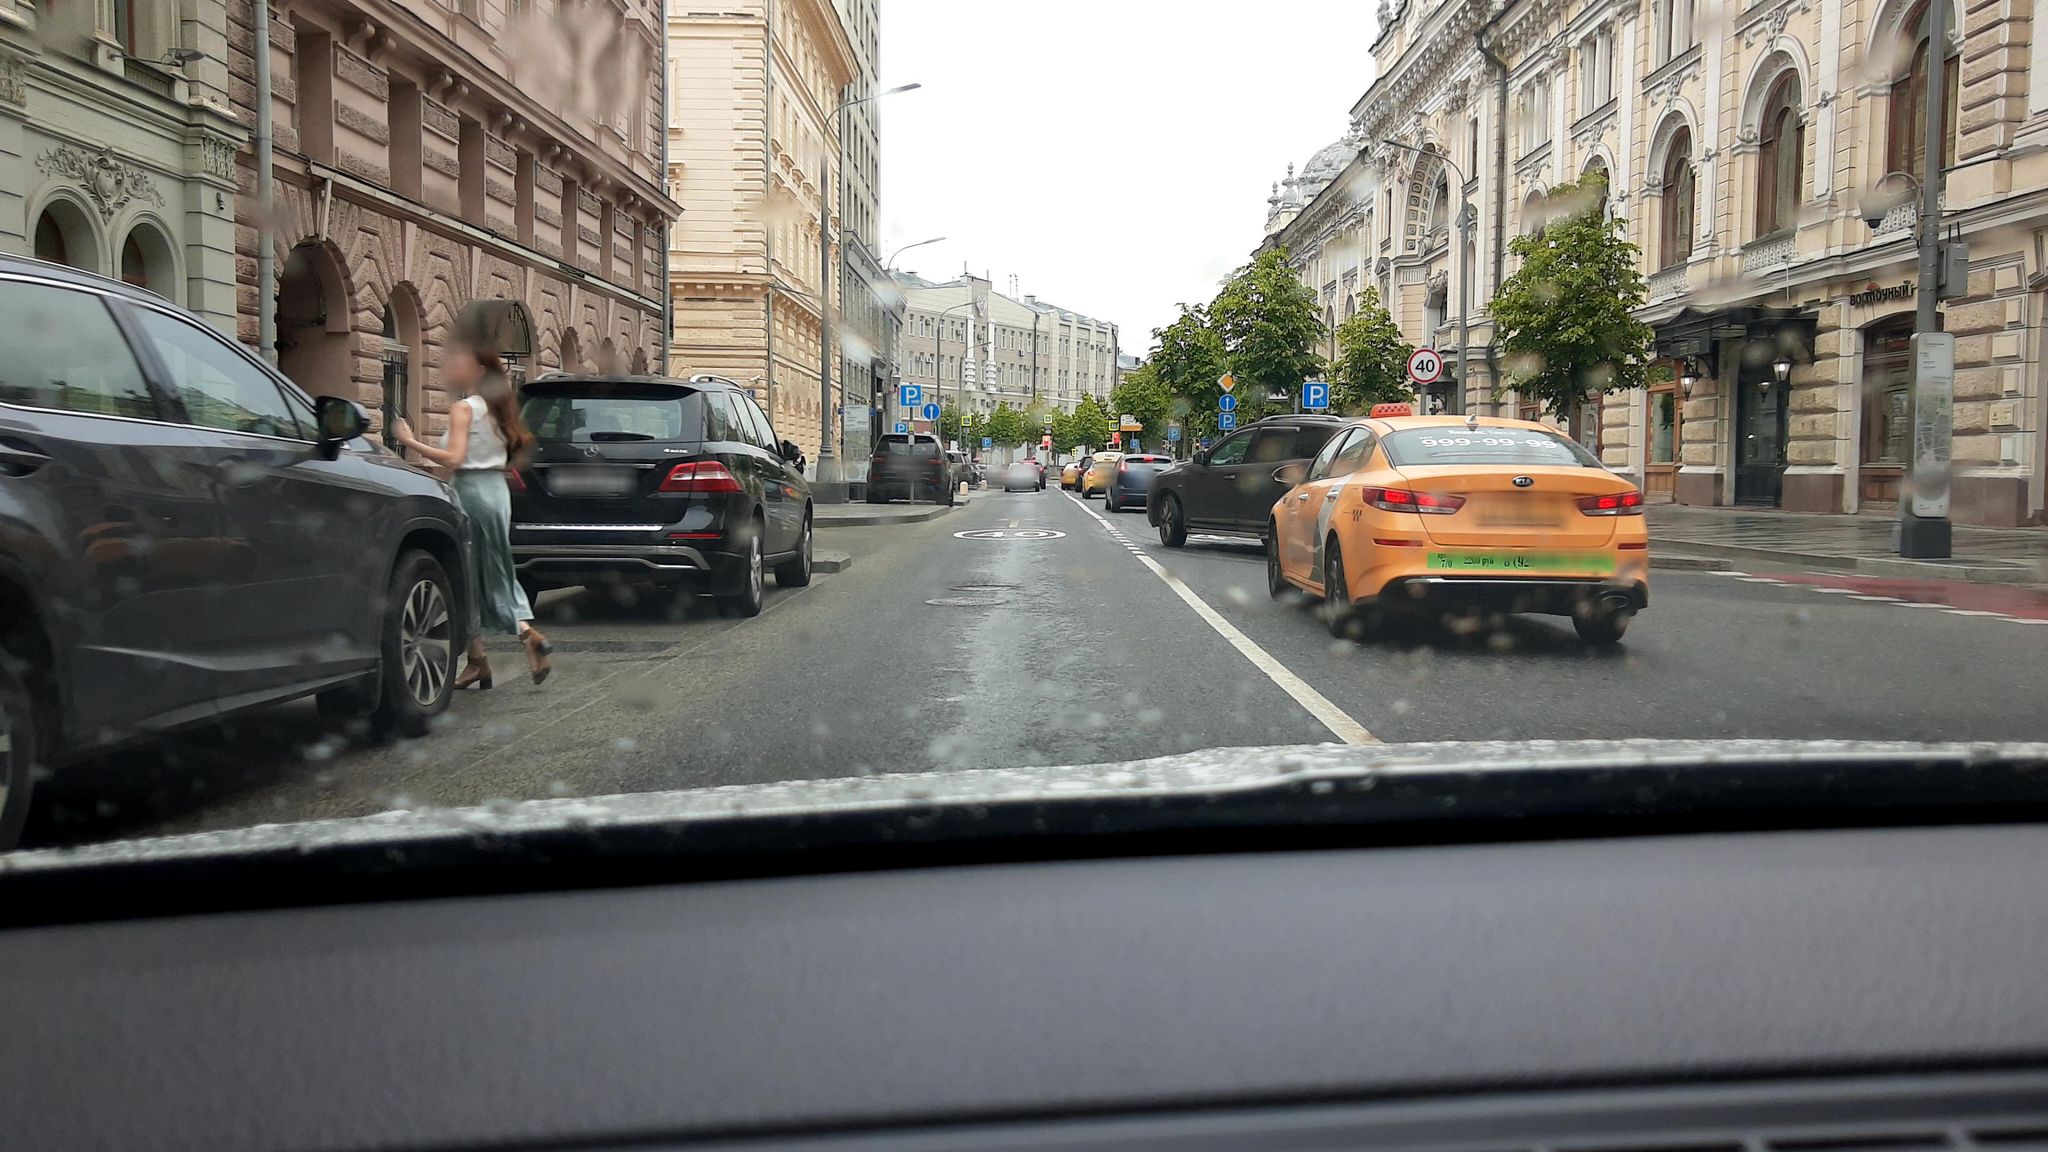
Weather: rainy
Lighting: day
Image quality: good
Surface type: driving surface
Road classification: tertiary
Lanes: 2
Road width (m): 4.5
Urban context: urban centre
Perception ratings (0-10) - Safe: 6.16, Lively: 9.71, Beautiful: 4.64, Boring: 0.26, Depressing: 1.45, Wealthy: 7.5